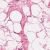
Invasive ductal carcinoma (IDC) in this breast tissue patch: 0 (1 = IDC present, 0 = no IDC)